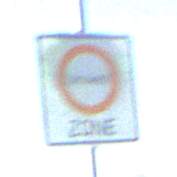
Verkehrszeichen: BeginnUmweltzone
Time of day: MorningAfternoon
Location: Outdoor (Nature)
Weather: Clear
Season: Autumn
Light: Natural